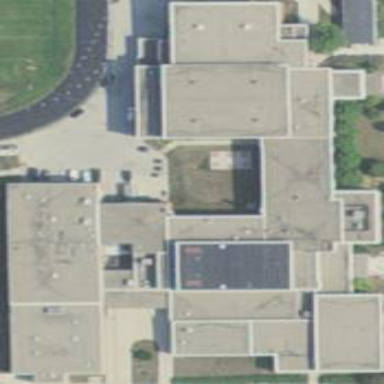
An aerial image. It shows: School building.